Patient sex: M
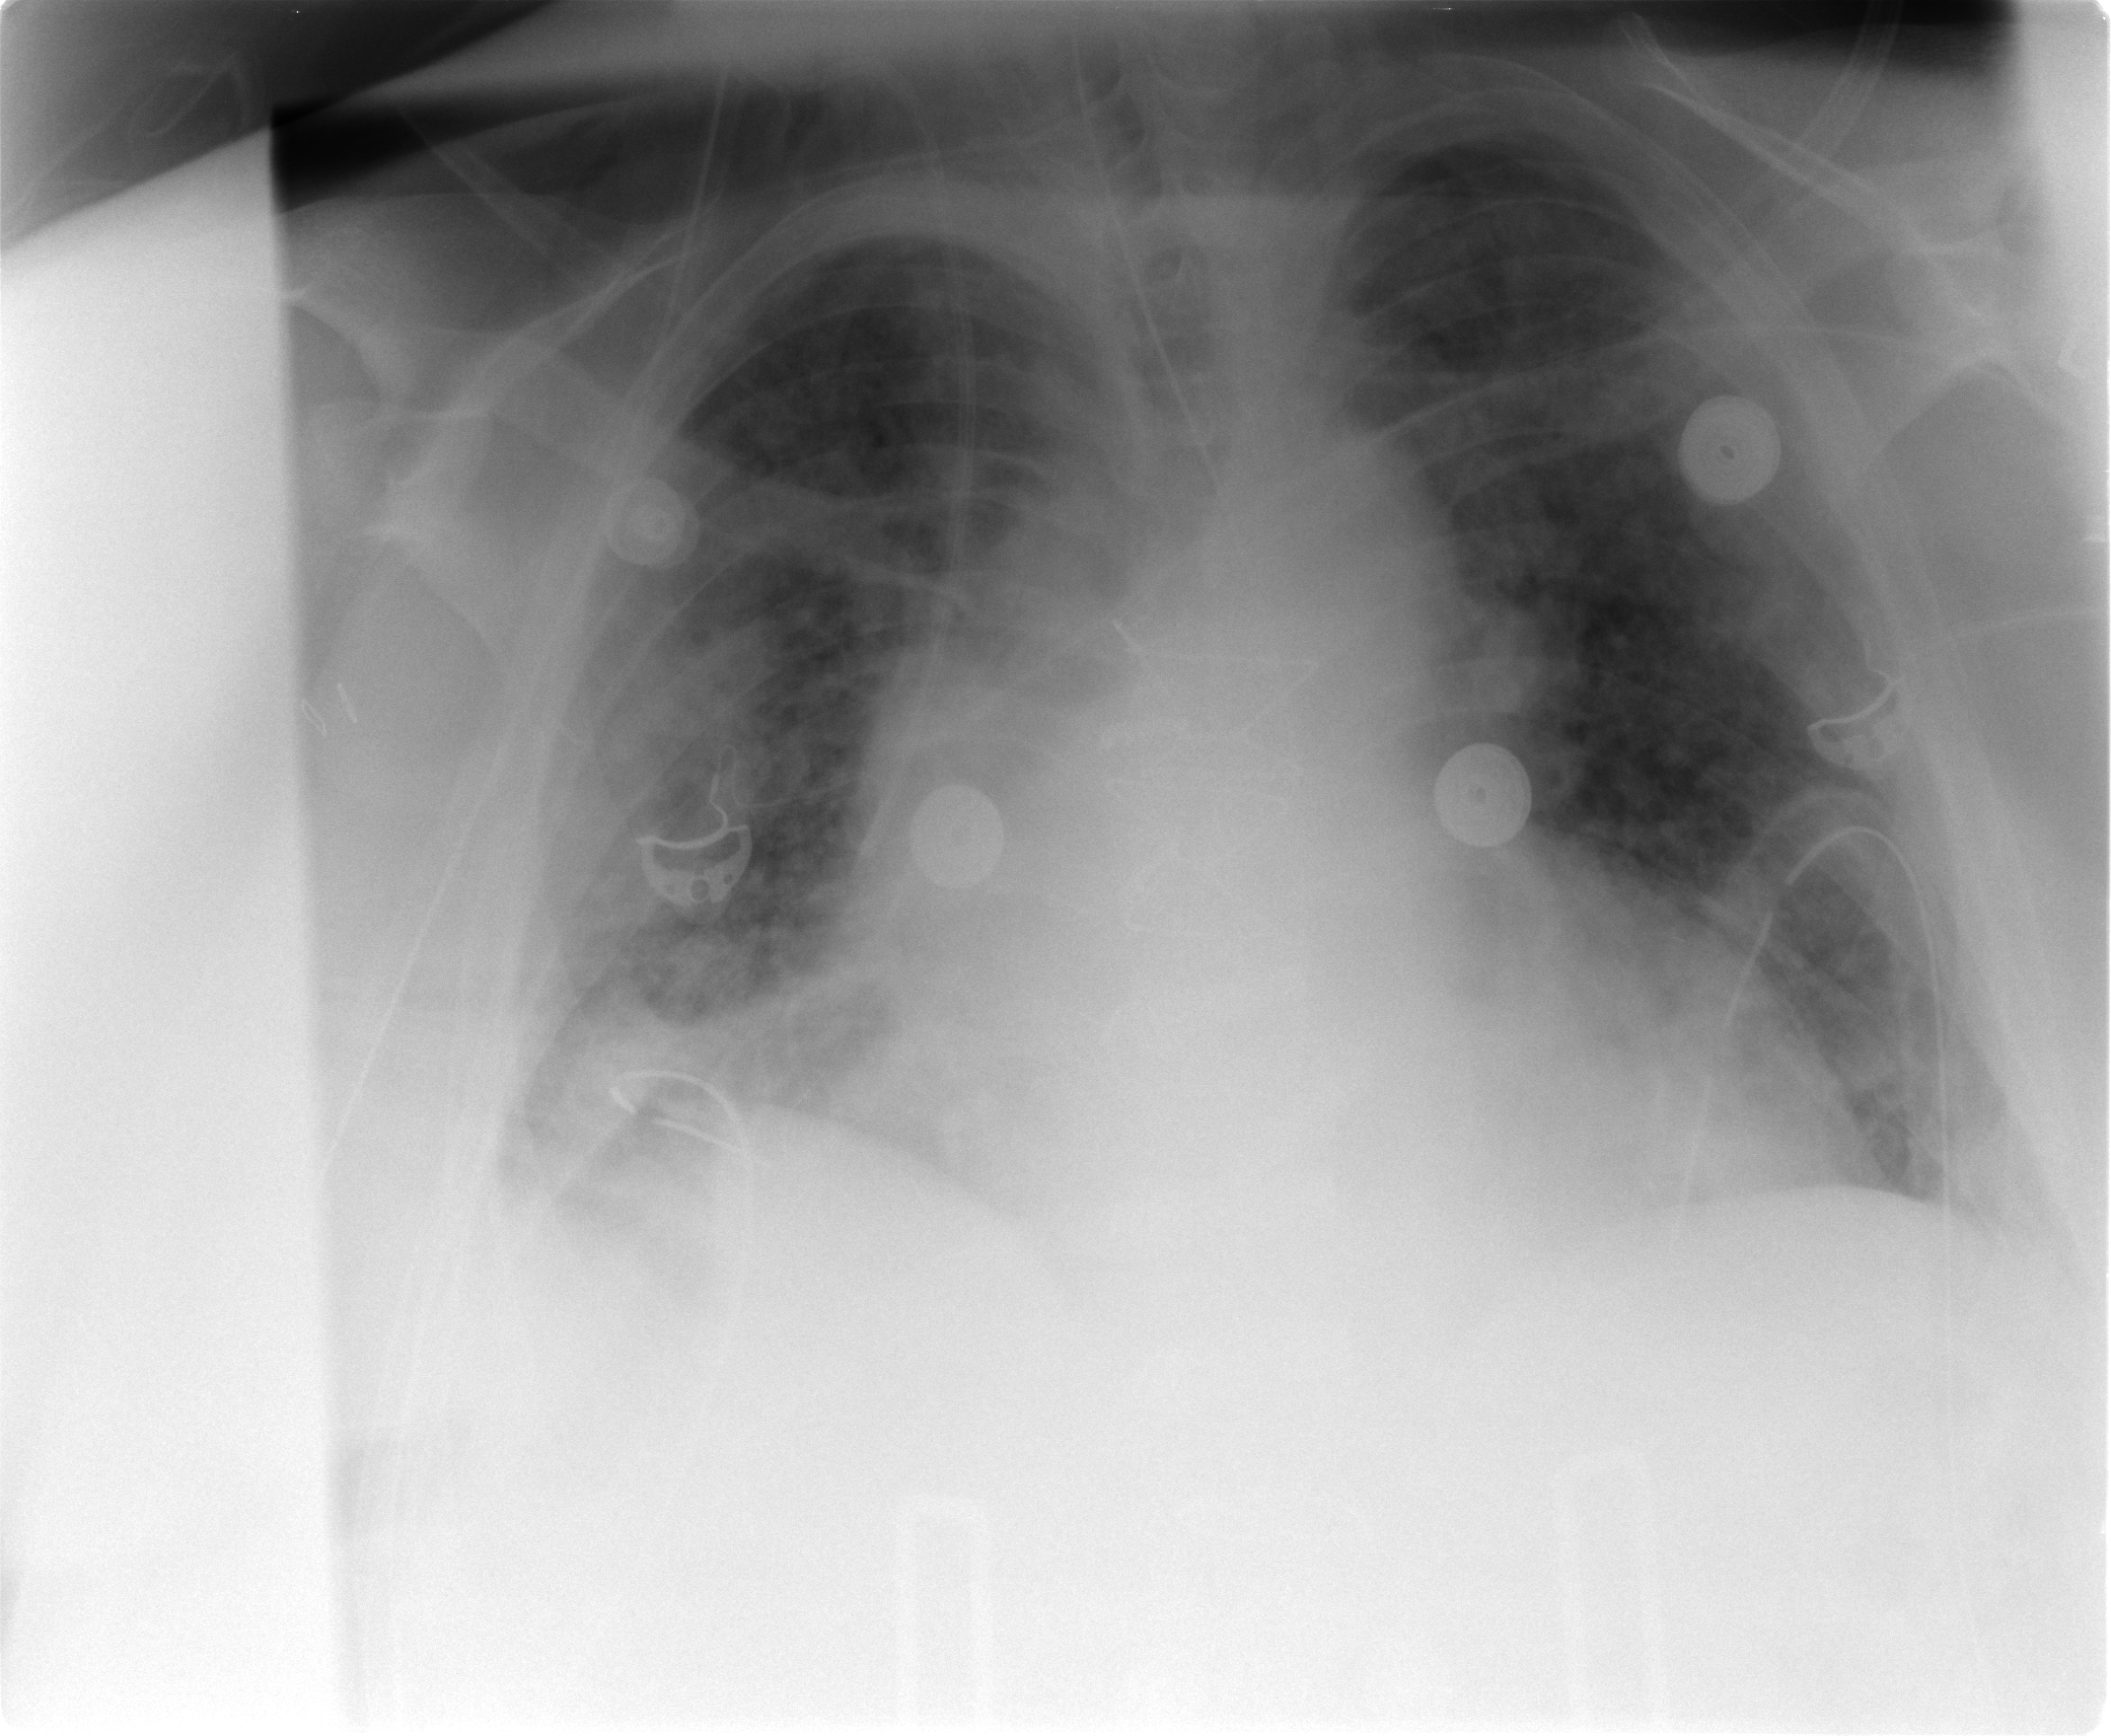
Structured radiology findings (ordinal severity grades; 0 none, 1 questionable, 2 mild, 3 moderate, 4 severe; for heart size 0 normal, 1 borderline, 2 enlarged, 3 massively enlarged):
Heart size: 2
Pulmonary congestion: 2
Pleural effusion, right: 2
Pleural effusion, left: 2
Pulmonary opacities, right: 3
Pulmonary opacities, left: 3
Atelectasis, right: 3
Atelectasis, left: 3